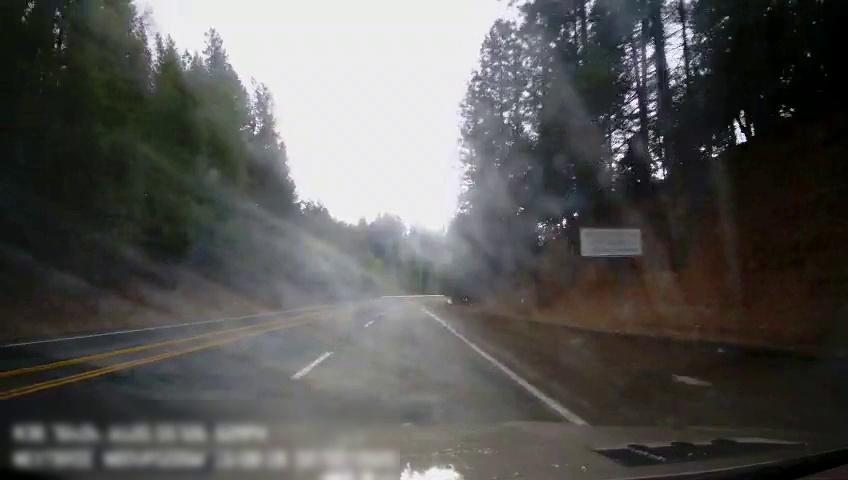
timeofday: Day
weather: Cloudy
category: Drivable Space
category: Lanes | Current Lane
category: Lanes | Current Lane
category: Lanes | Opposite Lane
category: Lanes | Alternate Lane
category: Lanes | Opposite Lane